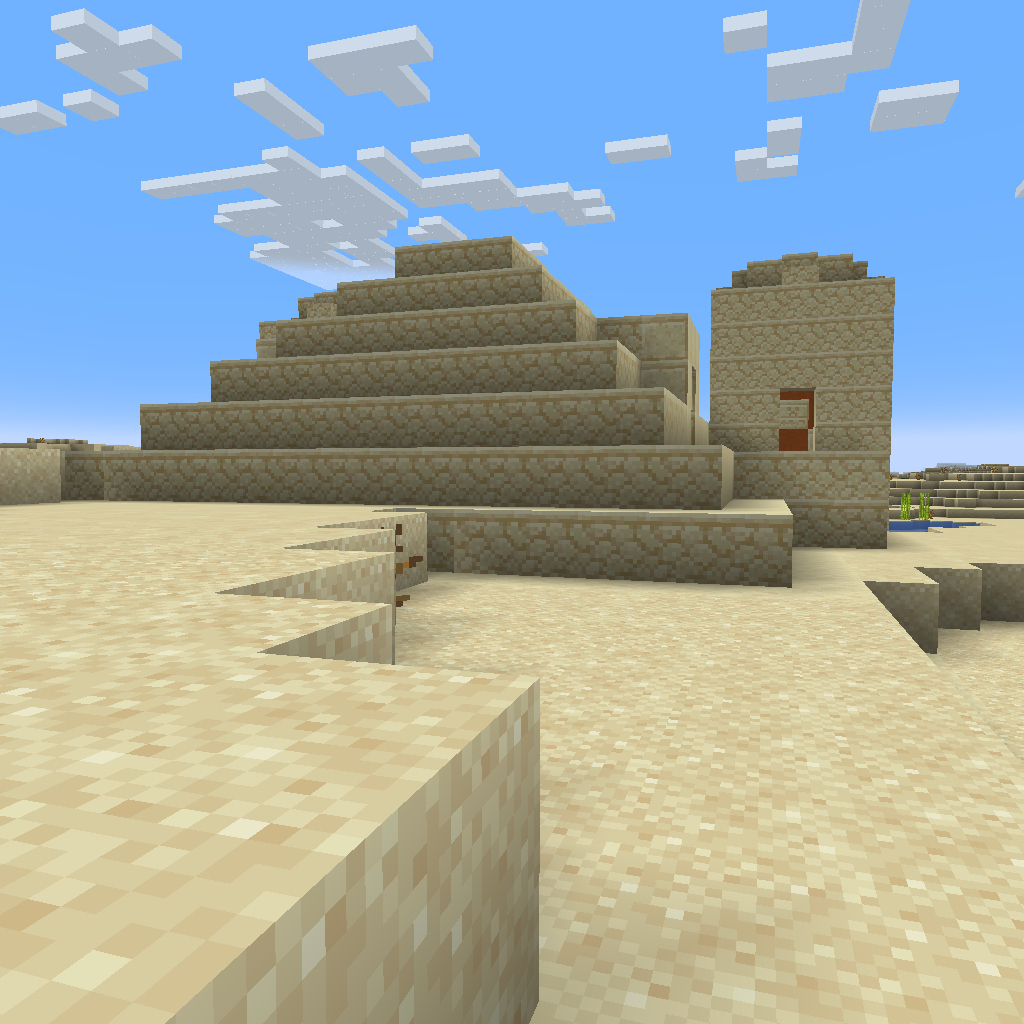
desert pyramid side